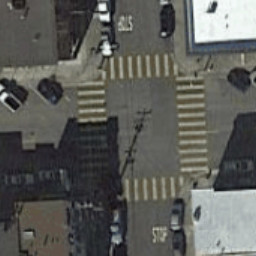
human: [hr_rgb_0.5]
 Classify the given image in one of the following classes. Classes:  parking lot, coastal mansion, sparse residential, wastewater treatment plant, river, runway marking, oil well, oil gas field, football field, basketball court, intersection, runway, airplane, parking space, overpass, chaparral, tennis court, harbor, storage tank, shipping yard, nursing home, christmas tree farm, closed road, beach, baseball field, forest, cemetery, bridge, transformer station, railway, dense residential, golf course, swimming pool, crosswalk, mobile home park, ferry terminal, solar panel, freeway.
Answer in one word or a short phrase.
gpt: crosswalk